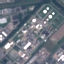
Label: Industrial